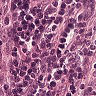
Metastatic tissue present: no